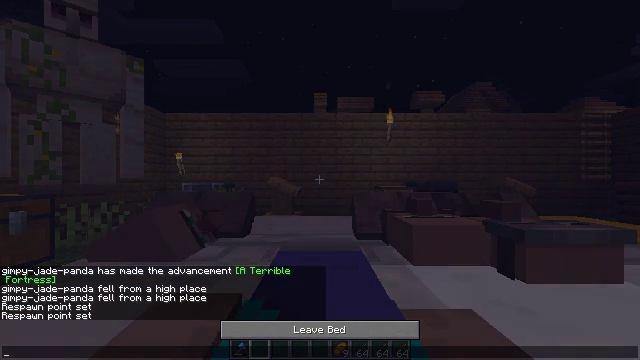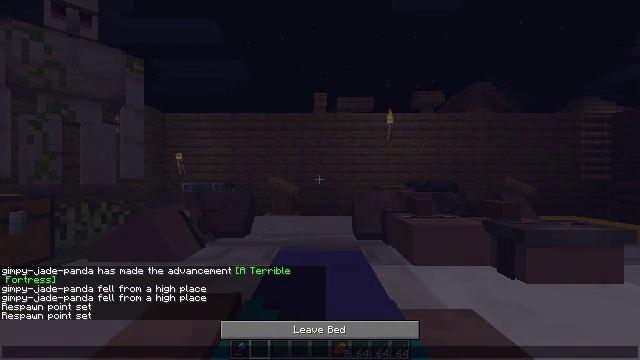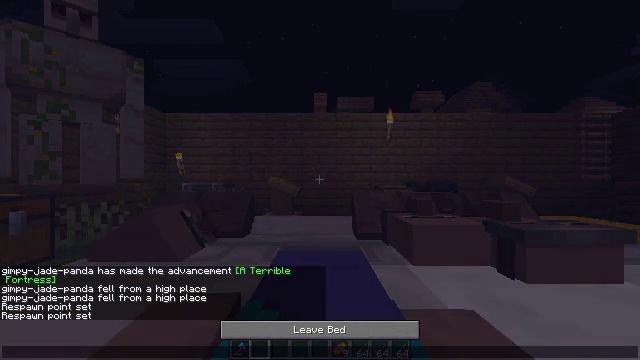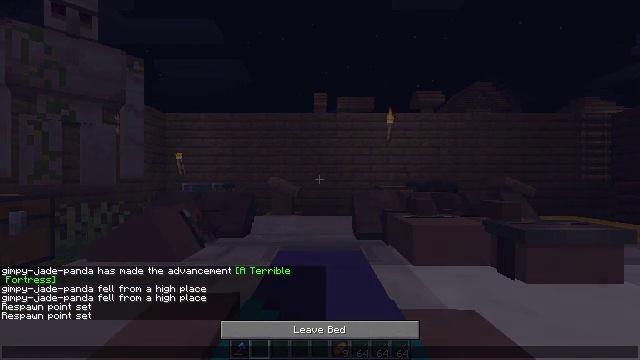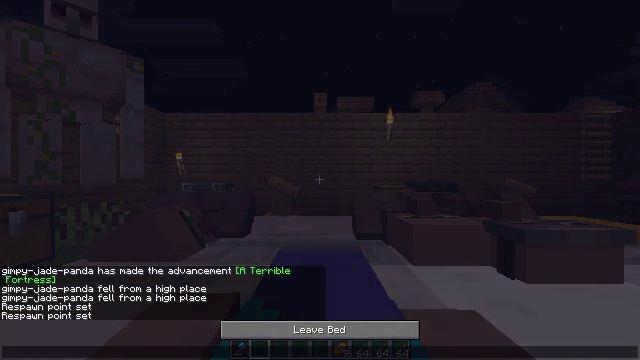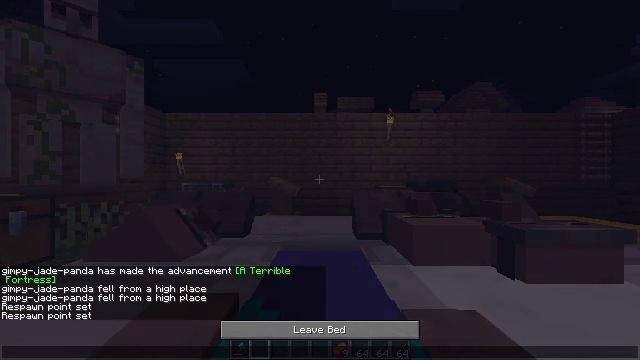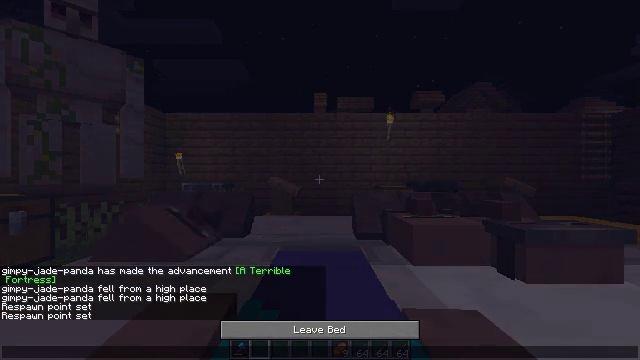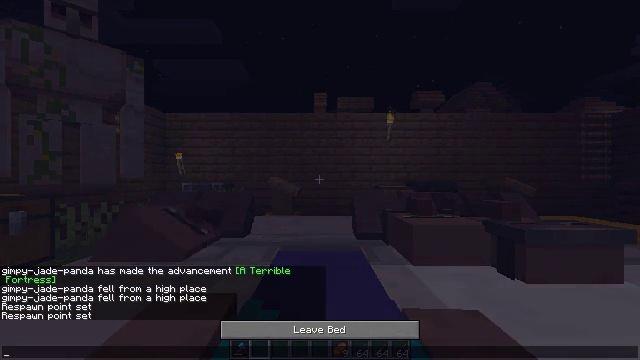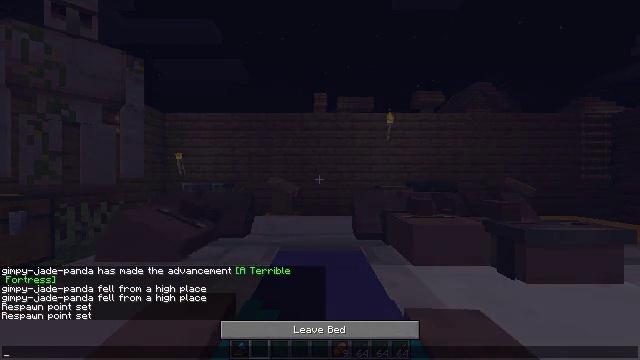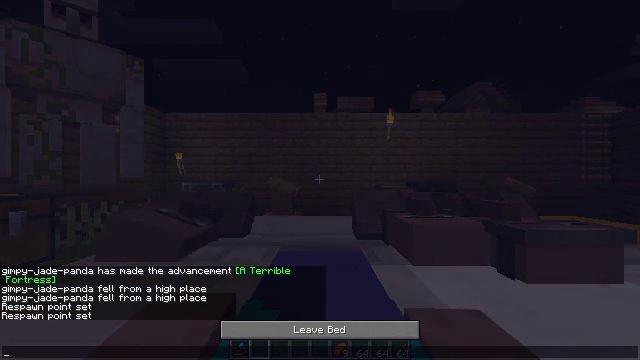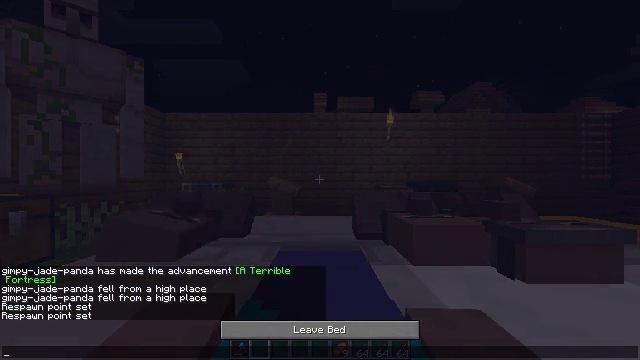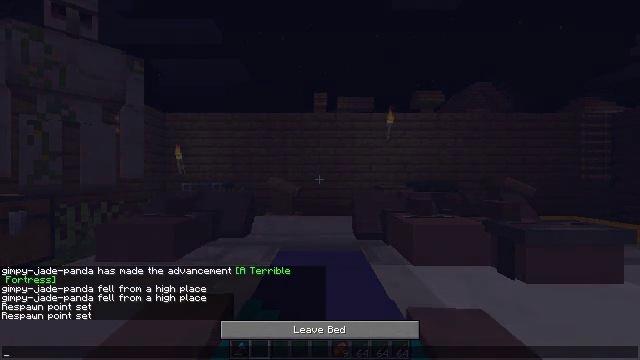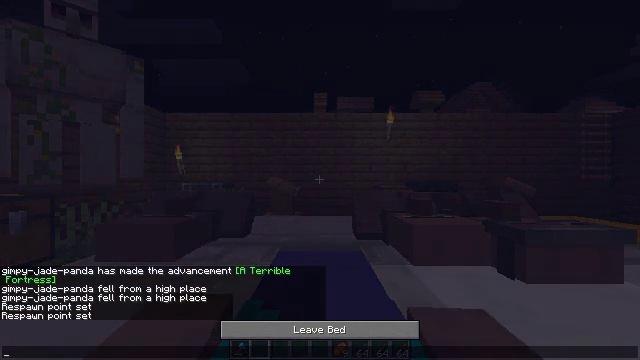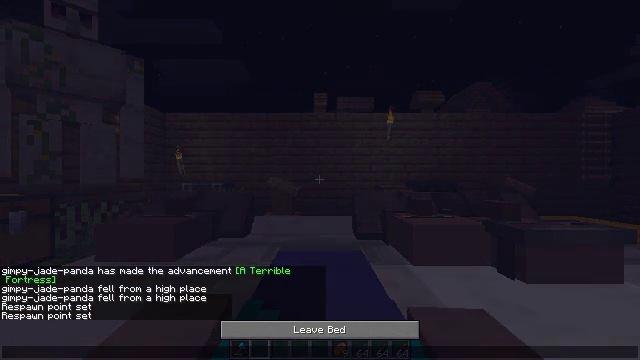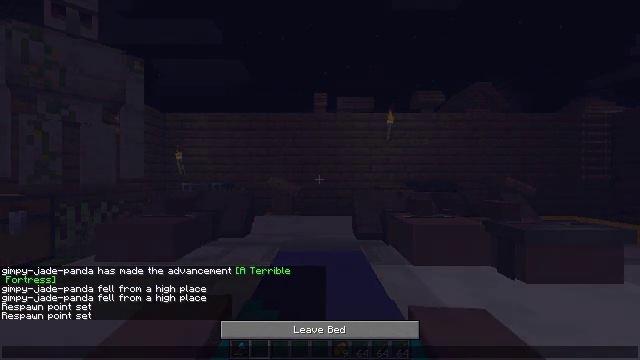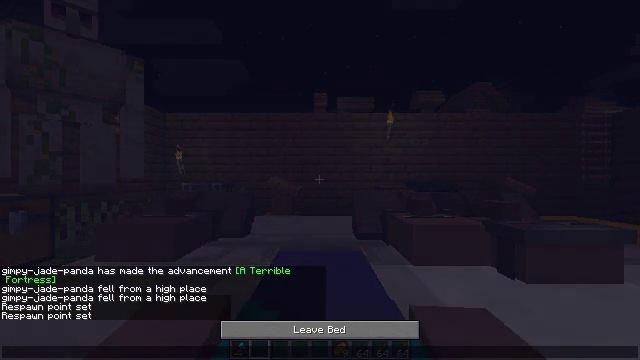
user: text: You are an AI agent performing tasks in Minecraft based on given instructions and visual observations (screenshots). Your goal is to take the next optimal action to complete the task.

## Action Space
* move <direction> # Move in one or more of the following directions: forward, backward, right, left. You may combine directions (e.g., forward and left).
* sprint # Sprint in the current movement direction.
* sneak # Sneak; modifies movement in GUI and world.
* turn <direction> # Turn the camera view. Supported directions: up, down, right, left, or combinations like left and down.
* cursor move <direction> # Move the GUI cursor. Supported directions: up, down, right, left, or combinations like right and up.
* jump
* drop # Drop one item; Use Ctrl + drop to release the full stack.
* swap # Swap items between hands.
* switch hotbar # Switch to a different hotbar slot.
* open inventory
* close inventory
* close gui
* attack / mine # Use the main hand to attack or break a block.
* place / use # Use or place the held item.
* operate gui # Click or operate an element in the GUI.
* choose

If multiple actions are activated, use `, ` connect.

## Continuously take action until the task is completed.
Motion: motion action
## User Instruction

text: Dig up netherrack with a pickaxe.
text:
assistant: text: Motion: no_op
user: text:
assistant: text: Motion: no_op
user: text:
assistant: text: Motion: no_op
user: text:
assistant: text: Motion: no_op
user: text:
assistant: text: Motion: no_op
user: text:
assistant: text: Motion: no_op
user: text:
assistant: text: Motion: no_op
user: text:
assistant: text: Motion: no_op
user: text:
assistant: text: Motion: no_op
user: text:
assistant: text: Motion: no_op
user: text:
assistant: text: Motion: no_op
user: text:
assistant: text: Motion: no_op
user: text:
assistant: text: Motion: no_op
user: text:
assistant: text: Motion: no_op
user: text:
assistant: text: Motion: no_op
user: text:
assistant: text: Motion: no_op
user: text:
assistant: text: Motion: no_op
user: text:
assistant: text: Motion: no_op
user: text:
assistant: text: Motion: no_op
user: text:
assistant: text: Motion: no_op
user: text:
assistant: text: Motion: no_op
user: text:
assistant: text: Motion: no_op
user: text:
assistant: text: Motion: no_op
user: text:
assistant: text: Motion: no_op
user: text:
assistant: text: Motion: close gui
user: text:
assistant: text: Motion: no_op
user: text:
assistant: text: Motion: no_op
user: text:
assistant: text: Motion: no_op
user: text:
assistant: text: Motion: no_op
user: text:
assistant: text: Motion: no_op